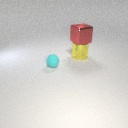
small cyan rubber sphere to the left of large yellow metal cylinder